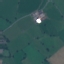
Land use / land cover: Pasture